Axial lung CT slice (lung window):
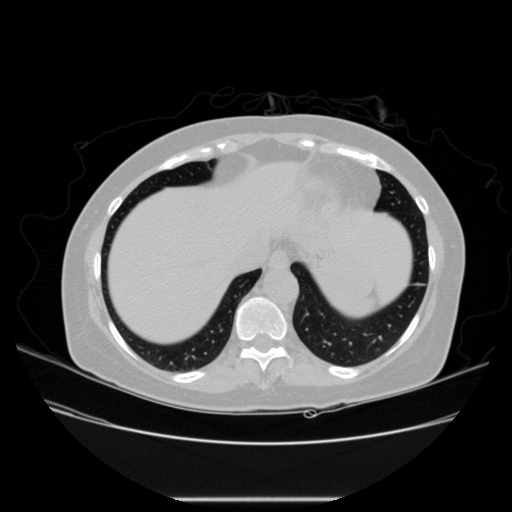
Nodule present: no